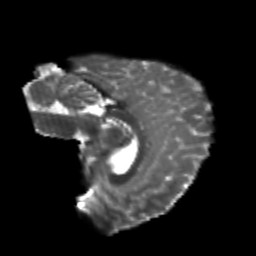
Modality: T2w
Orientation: sagittal
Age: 20
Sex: male
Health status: healthy
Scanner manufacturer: philips
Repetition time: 7.389 s
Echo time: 0.08599 s